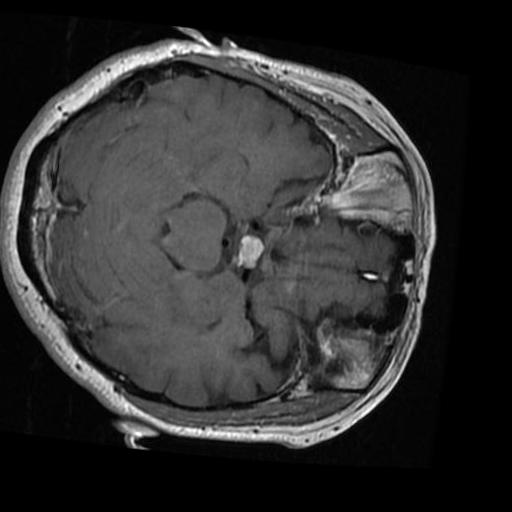
Label: brain_tumor